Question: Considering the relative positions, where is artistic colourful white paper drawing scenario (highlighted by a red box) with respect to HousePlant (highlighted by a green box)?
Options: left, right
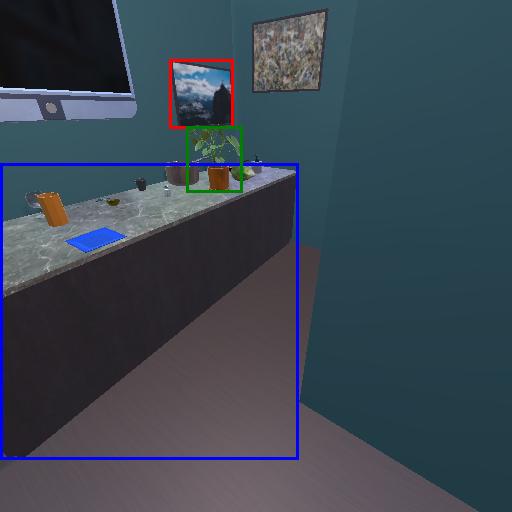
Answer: left